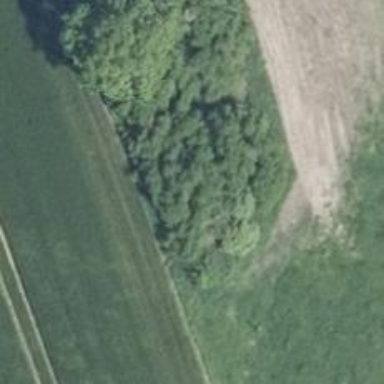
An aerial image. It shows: Row of trees in natural setting.